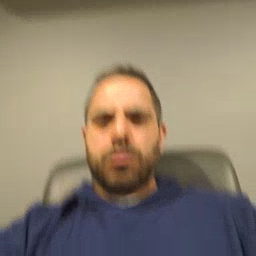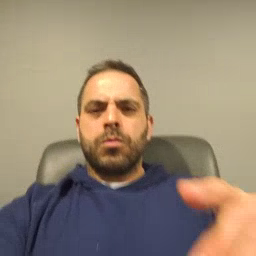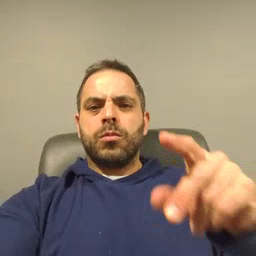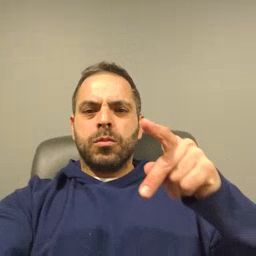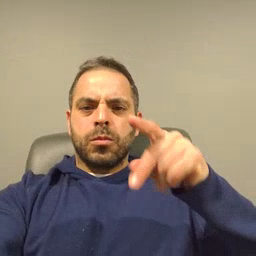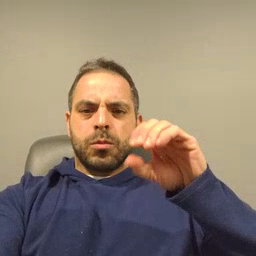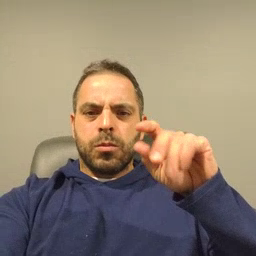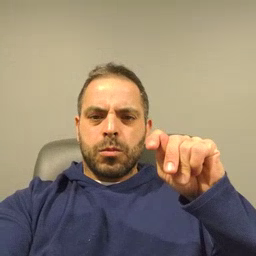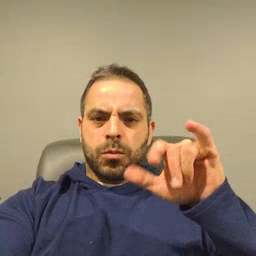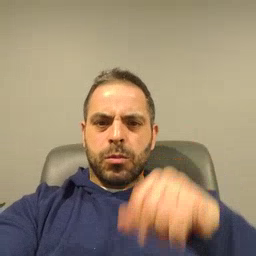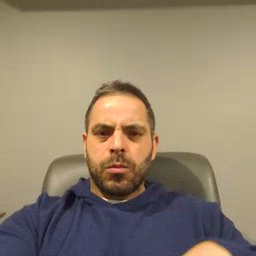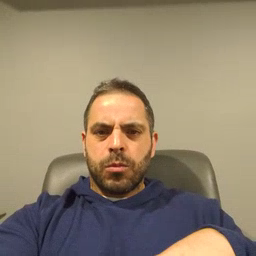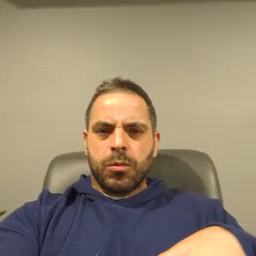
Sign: potty